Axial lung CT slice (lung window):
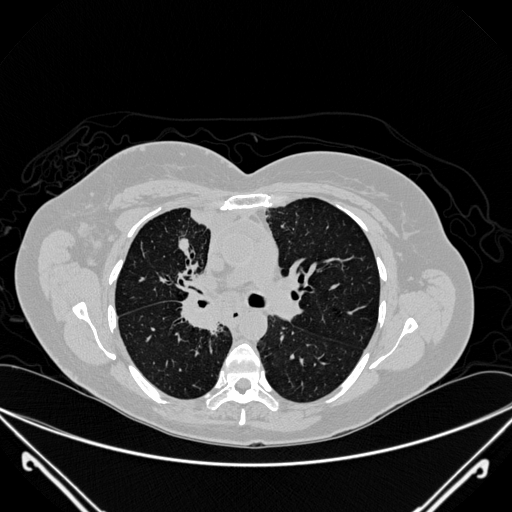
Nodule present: yes
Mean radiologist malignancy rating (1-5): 3.25